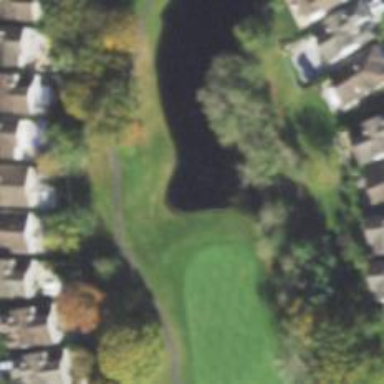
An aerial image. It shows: Water hazard on golf course. The hazard is natural water feature.